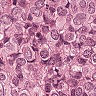
Metastatic tissue present: yes